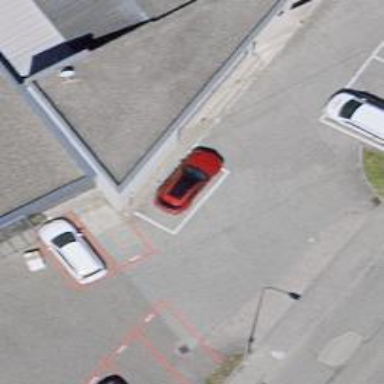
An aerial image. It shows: Charging station.